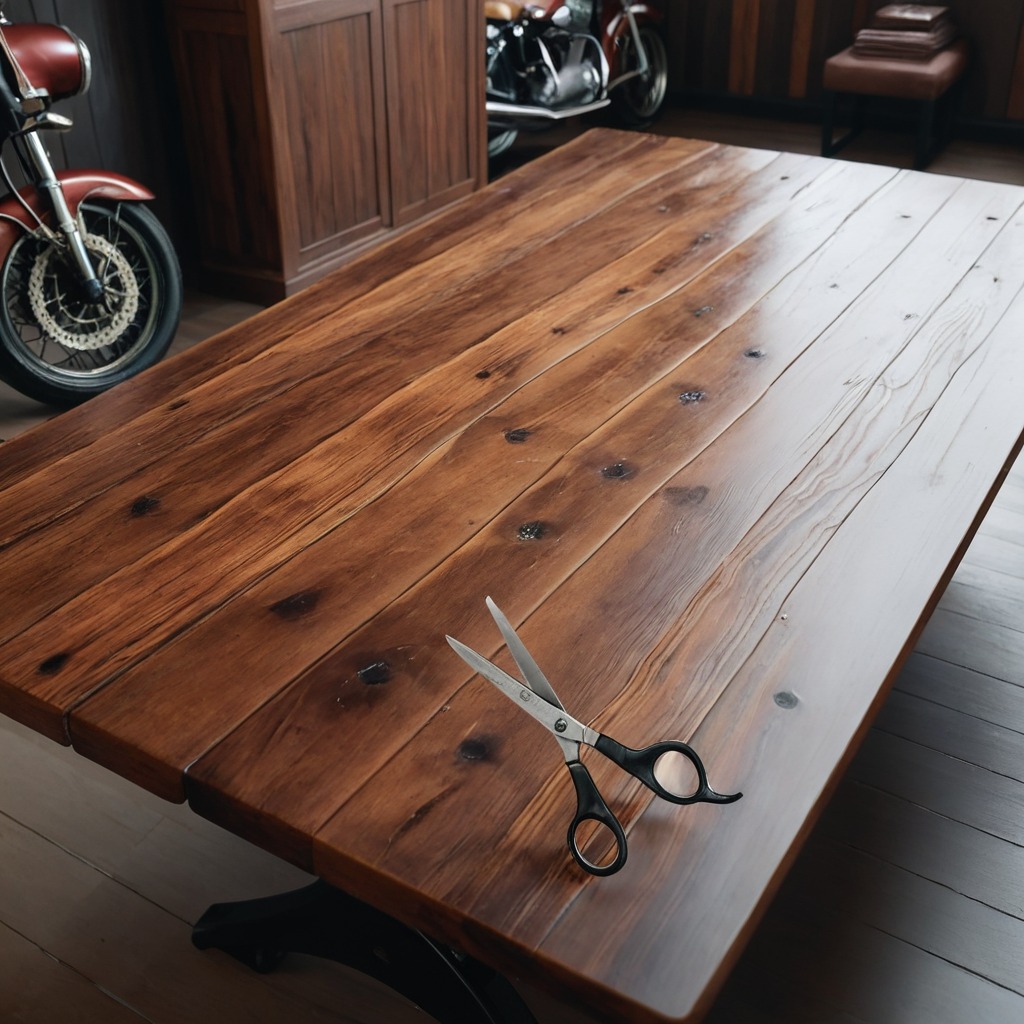
A scissor lies on the wooden table in the vintage motorcycle garage.